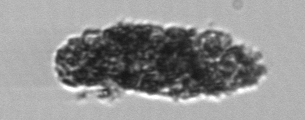
Label: fecal_pellet